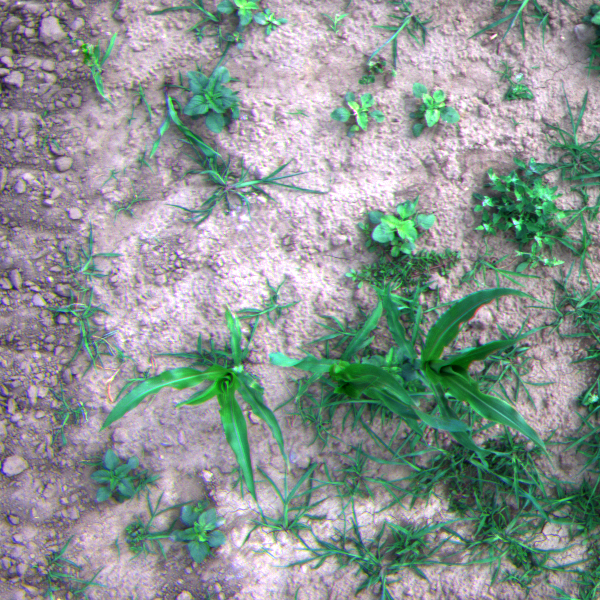
Acquisition date: 2023-06-15
Tile: 0169
Annotated plant instances:
label: amaranth
label: amaranth
label: barnyard_grass
label: barnyard_grass
label: amaranth
label: amaranth
label: amaranth
label: amaranth
label: barnyard_grass
label: maize
label: barnyard_grass
label: barnyard_grass
label: barnyard_grass
label: barnyard_grass
label: barnyard_grass
label: barnyard_grass
label: barnyard_grass
label: weed_other
label: amaranth
label: barnyard_grass
label: barnyard_grass
label: barnyard_grass
label: barnyard_grass
label: barnyard_grass
label: amaranth
label: barnyard_grass
label: barnyard_grass
label: barnyard_grass
label: amaranth
label: barnyard_grass
label: barnyard_grass
label: barnyard_grass
label: maize
label: barnyard_grass
label: barnyard_grass
label: amaranth
label: weed_other
label: barnyard_grass
label: barnyard_grass
label: barnyard_grass
label: barnyard_grass
label: barnyard_grass
label: barnyard_grass
label: barnyard_grass
label: barnyard_grass
label: barnyard_grass
label: barnyard_grass
label: barnyard_grass
label: barnyard_grass
label: barnyard_grass
label: barnyard_grass
label: barnyard_grass
label: amaranth
label: barnyard_grass
label: barnyard_grass
label: barnyard_grass
label: barnyard_grass
label: barnyard_grass
label: barnyard_grass
label: barnyard_grass
label: barnyard_grass
label: amaranth
label: maize
label: barnyard_grass
label: maize
label: barnyard_grass
label: barnyard_grass
label: barnyard_grass
label: weed_other
label: barnyard_grass
label: weed_other
label: barnyard_grass
label: weed_other
label: barnyard_grass
label: barnyard_grass
label: barnyard_grass
label: barnyard_grass
label: barnyard_grass
label: weed_other
label: weed_other
label: weed_other
label: barnyard_grass
label: barnyard_grass
label: weed_other